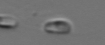
Label: Dinobryon